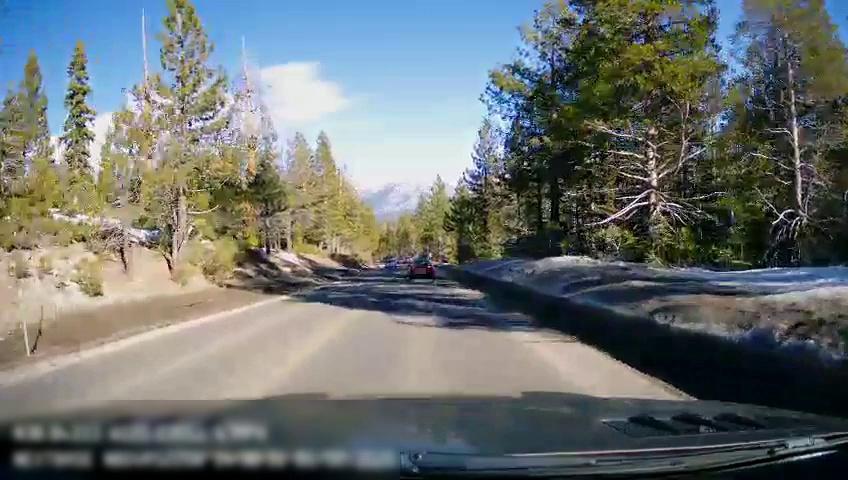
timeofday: Day
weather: Sunny
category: Drivable Space
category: Vehicles | Car
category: Vehicles | Car
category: Lanes | Opposite Lane